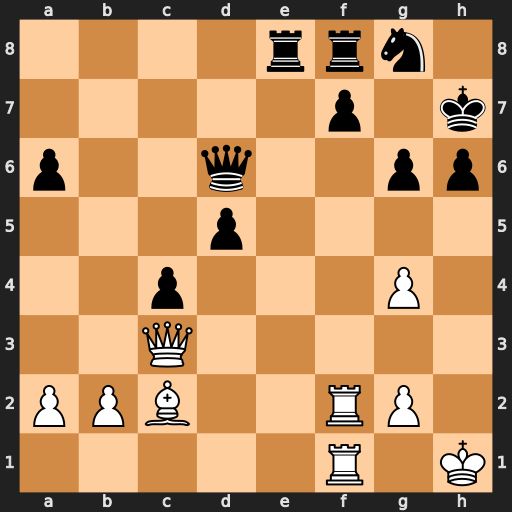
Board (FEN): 4rrn1/5p1k/p2q2pp/3p4/2p3P1/2Q5/PPB2RP1/5R1K
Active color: w
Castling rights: -
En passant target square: -
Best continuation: Rxf7+ Rxf7 Rxf7#